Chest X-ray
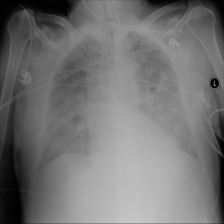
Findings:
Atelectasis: negative
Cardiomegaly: negative
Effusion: positive
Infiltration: negative
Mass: negative
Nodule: negative
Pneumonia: negative
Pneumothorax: negative
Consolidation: negative
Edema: negative
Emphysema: negative
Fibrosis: negative
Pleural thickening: negative
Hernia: negative